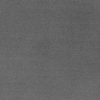
Atmospheric dust classification: dusty